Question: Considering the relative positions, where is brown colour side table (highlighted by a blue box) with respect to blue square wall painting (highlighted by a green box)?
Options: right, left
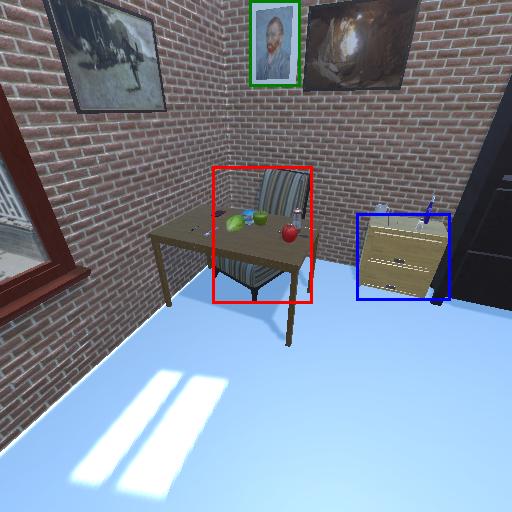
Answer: right